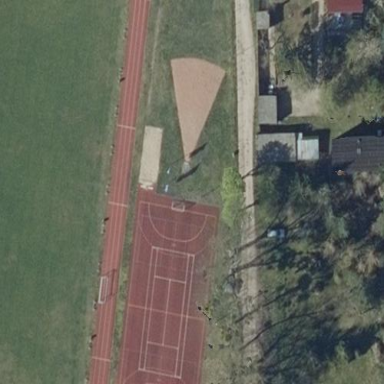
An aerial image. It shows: Tennis court on pitch.